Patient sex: M
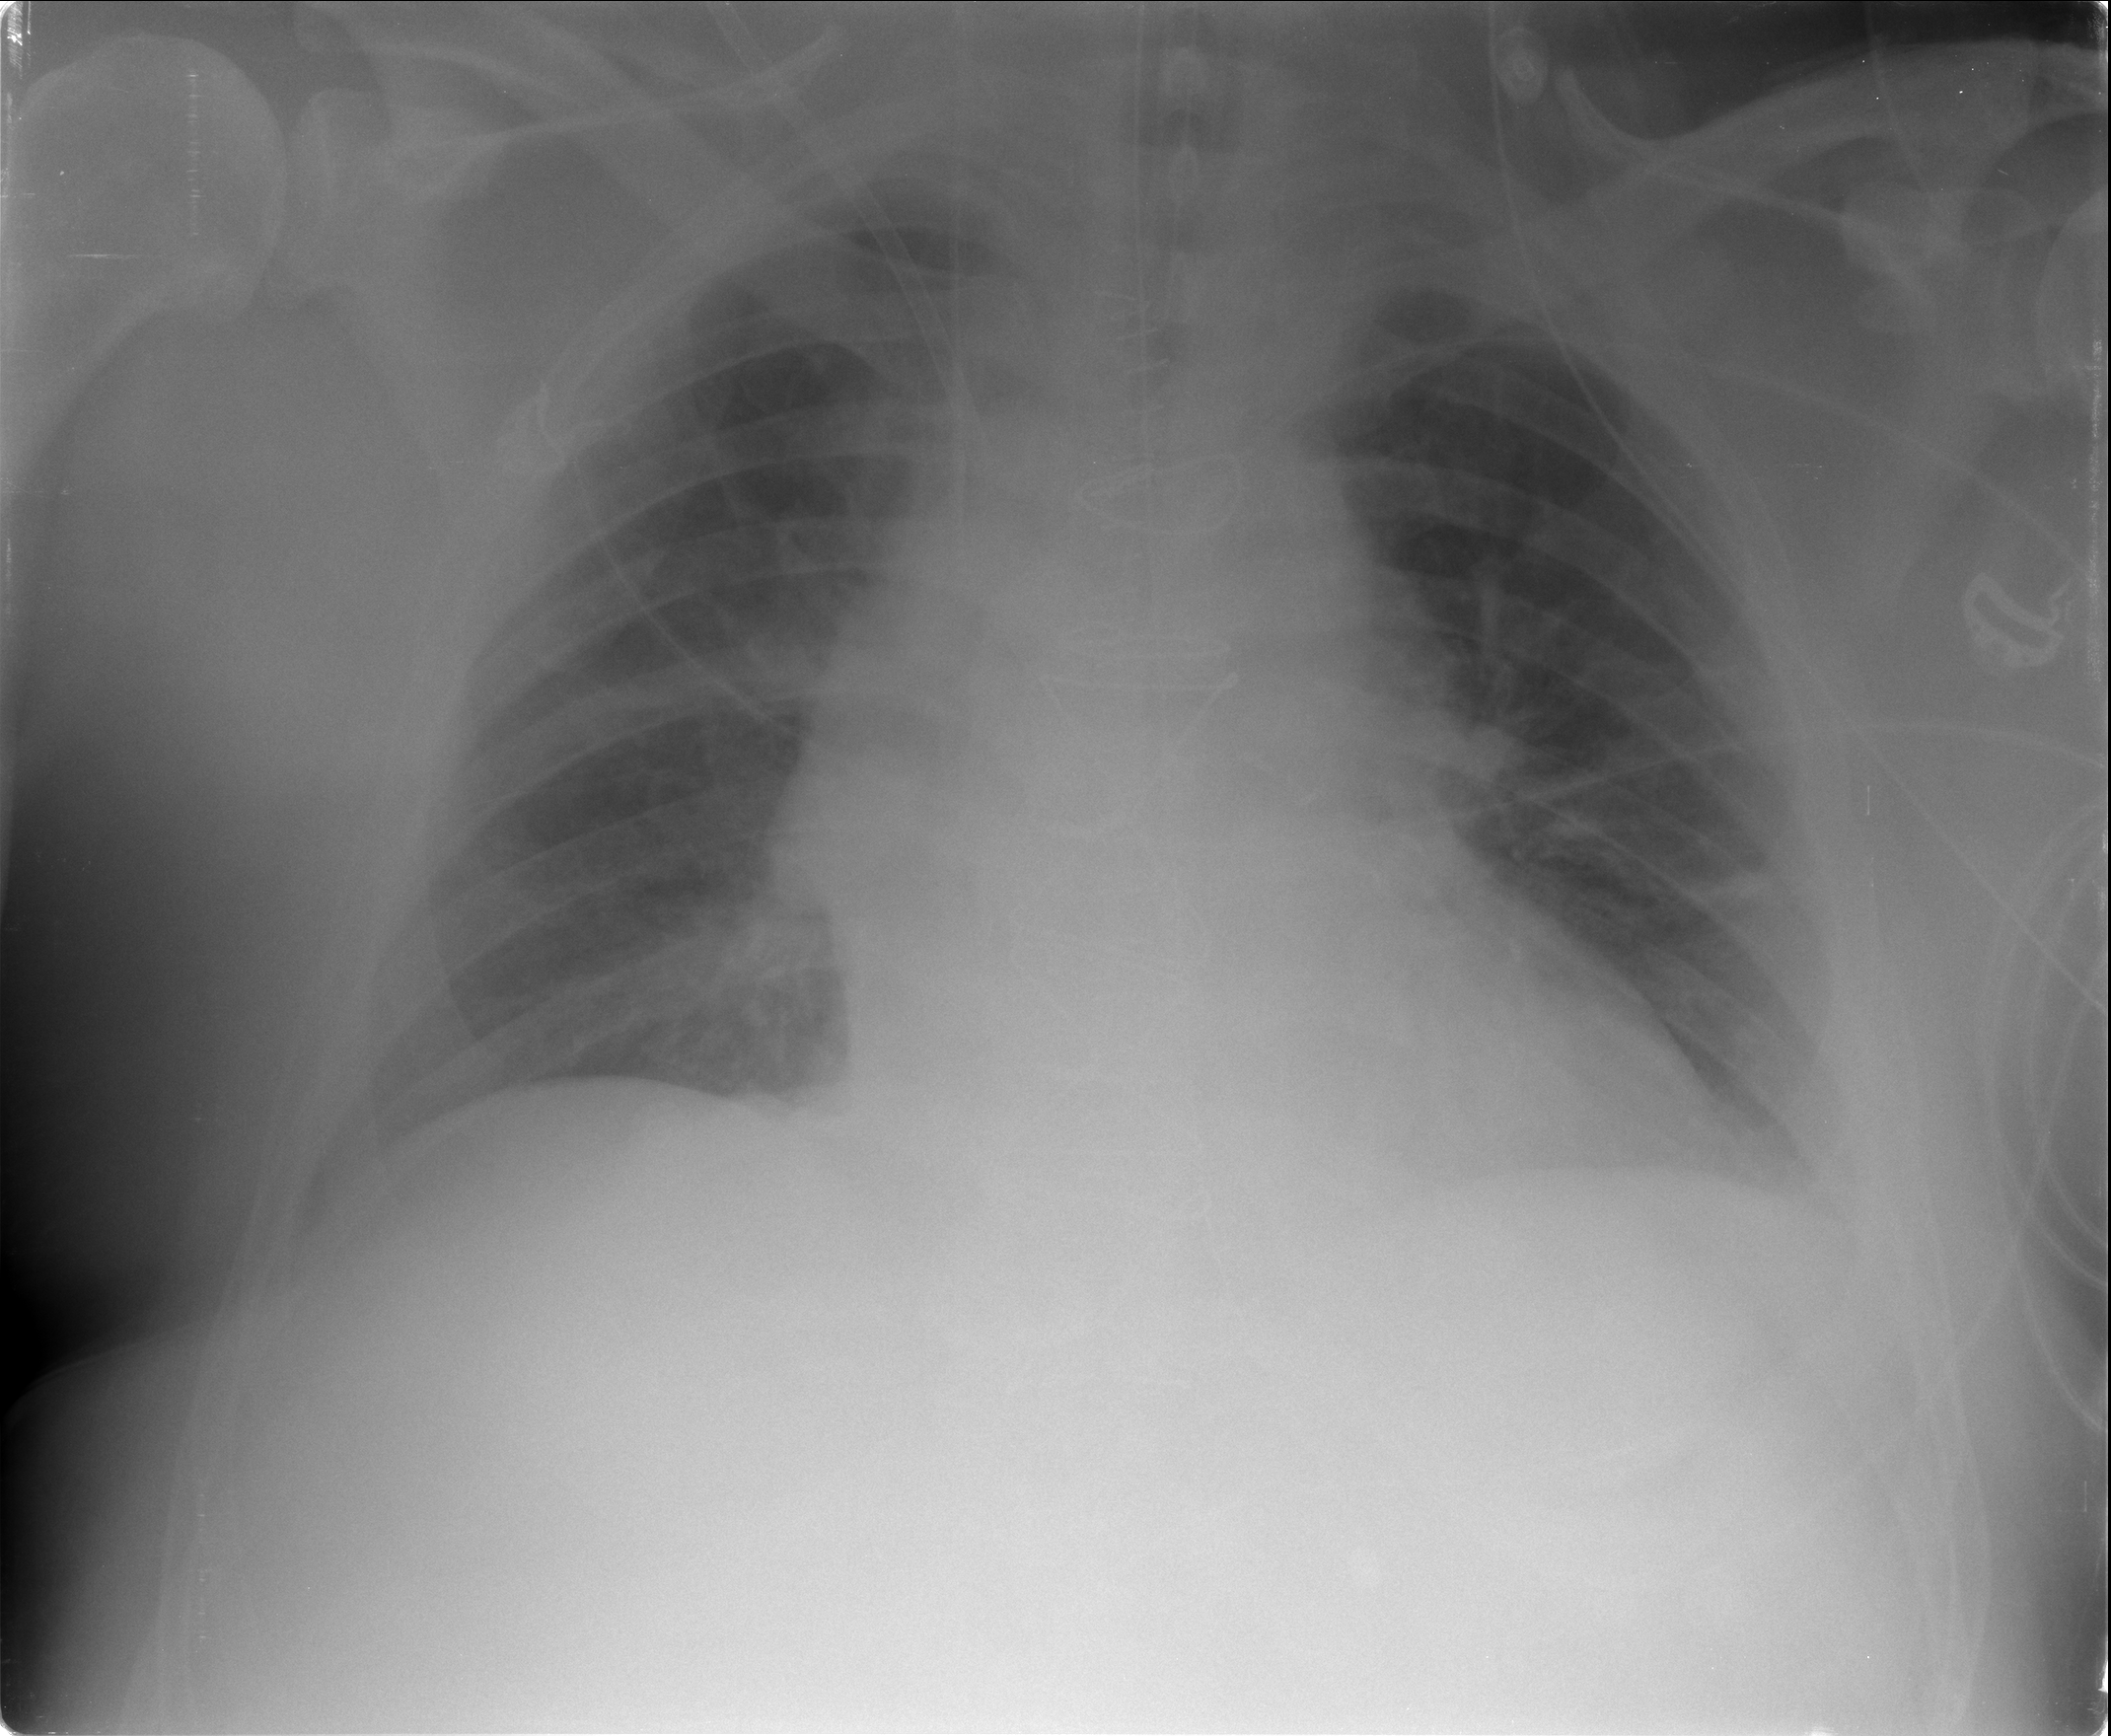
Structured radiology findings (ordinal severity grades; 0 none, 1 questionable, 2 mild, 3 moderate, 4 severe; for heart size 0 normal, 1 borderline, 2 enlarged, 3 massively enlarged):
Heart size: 1
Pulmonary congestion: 2
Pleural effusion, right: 0
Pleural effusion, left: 2
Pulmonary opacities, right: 0
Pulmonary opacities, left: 0
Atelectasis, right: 0
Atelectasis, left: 2